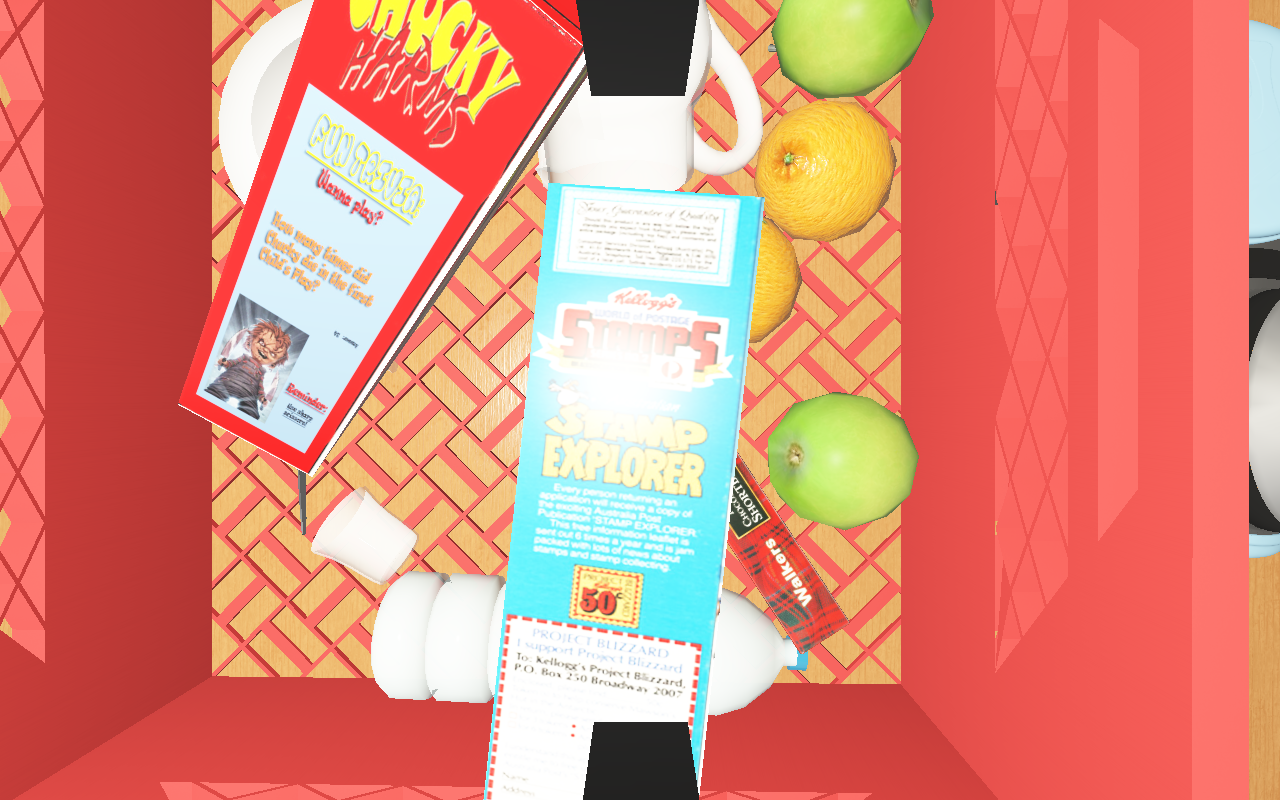
Objects in the scene:
carafe
water bottle
apple
apple
orange
orange
glass
wineglass
jam jar
cereal box